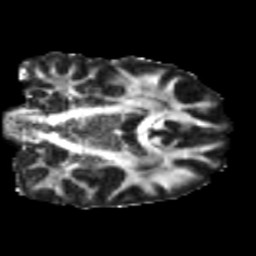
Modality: FA
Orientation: coronal
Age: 46
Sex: male
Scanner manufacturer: siemens
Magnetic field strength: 3 T
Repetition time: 5 s
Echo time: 0.092 s